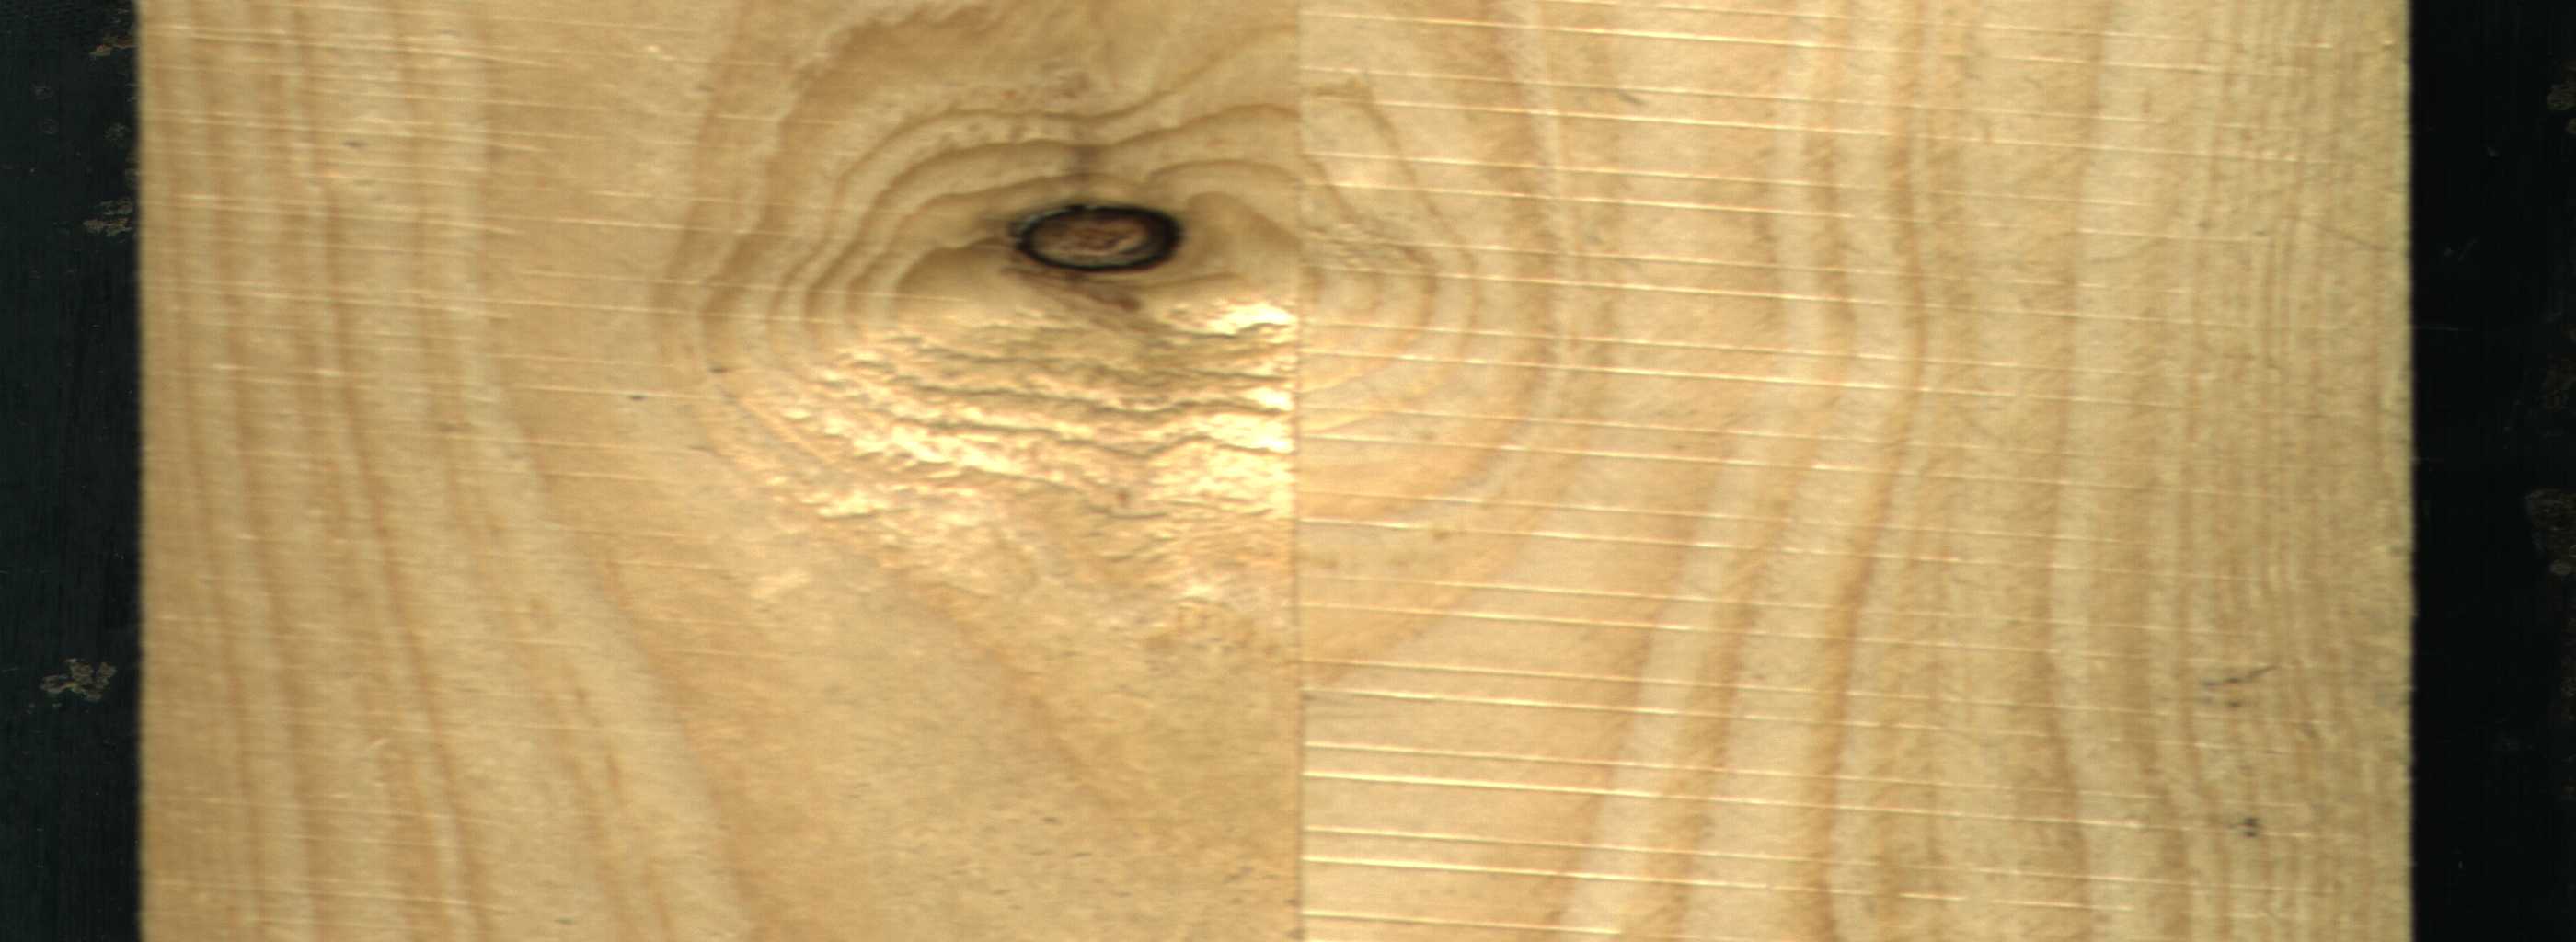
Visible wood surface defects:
Dead_Knot